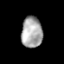
Tissue: lung
Cell type: Epithelial cells
Senescence score: 0.1949
Nuclear area (px): 643
Mean DAPI intensity: 167.14